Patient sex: M
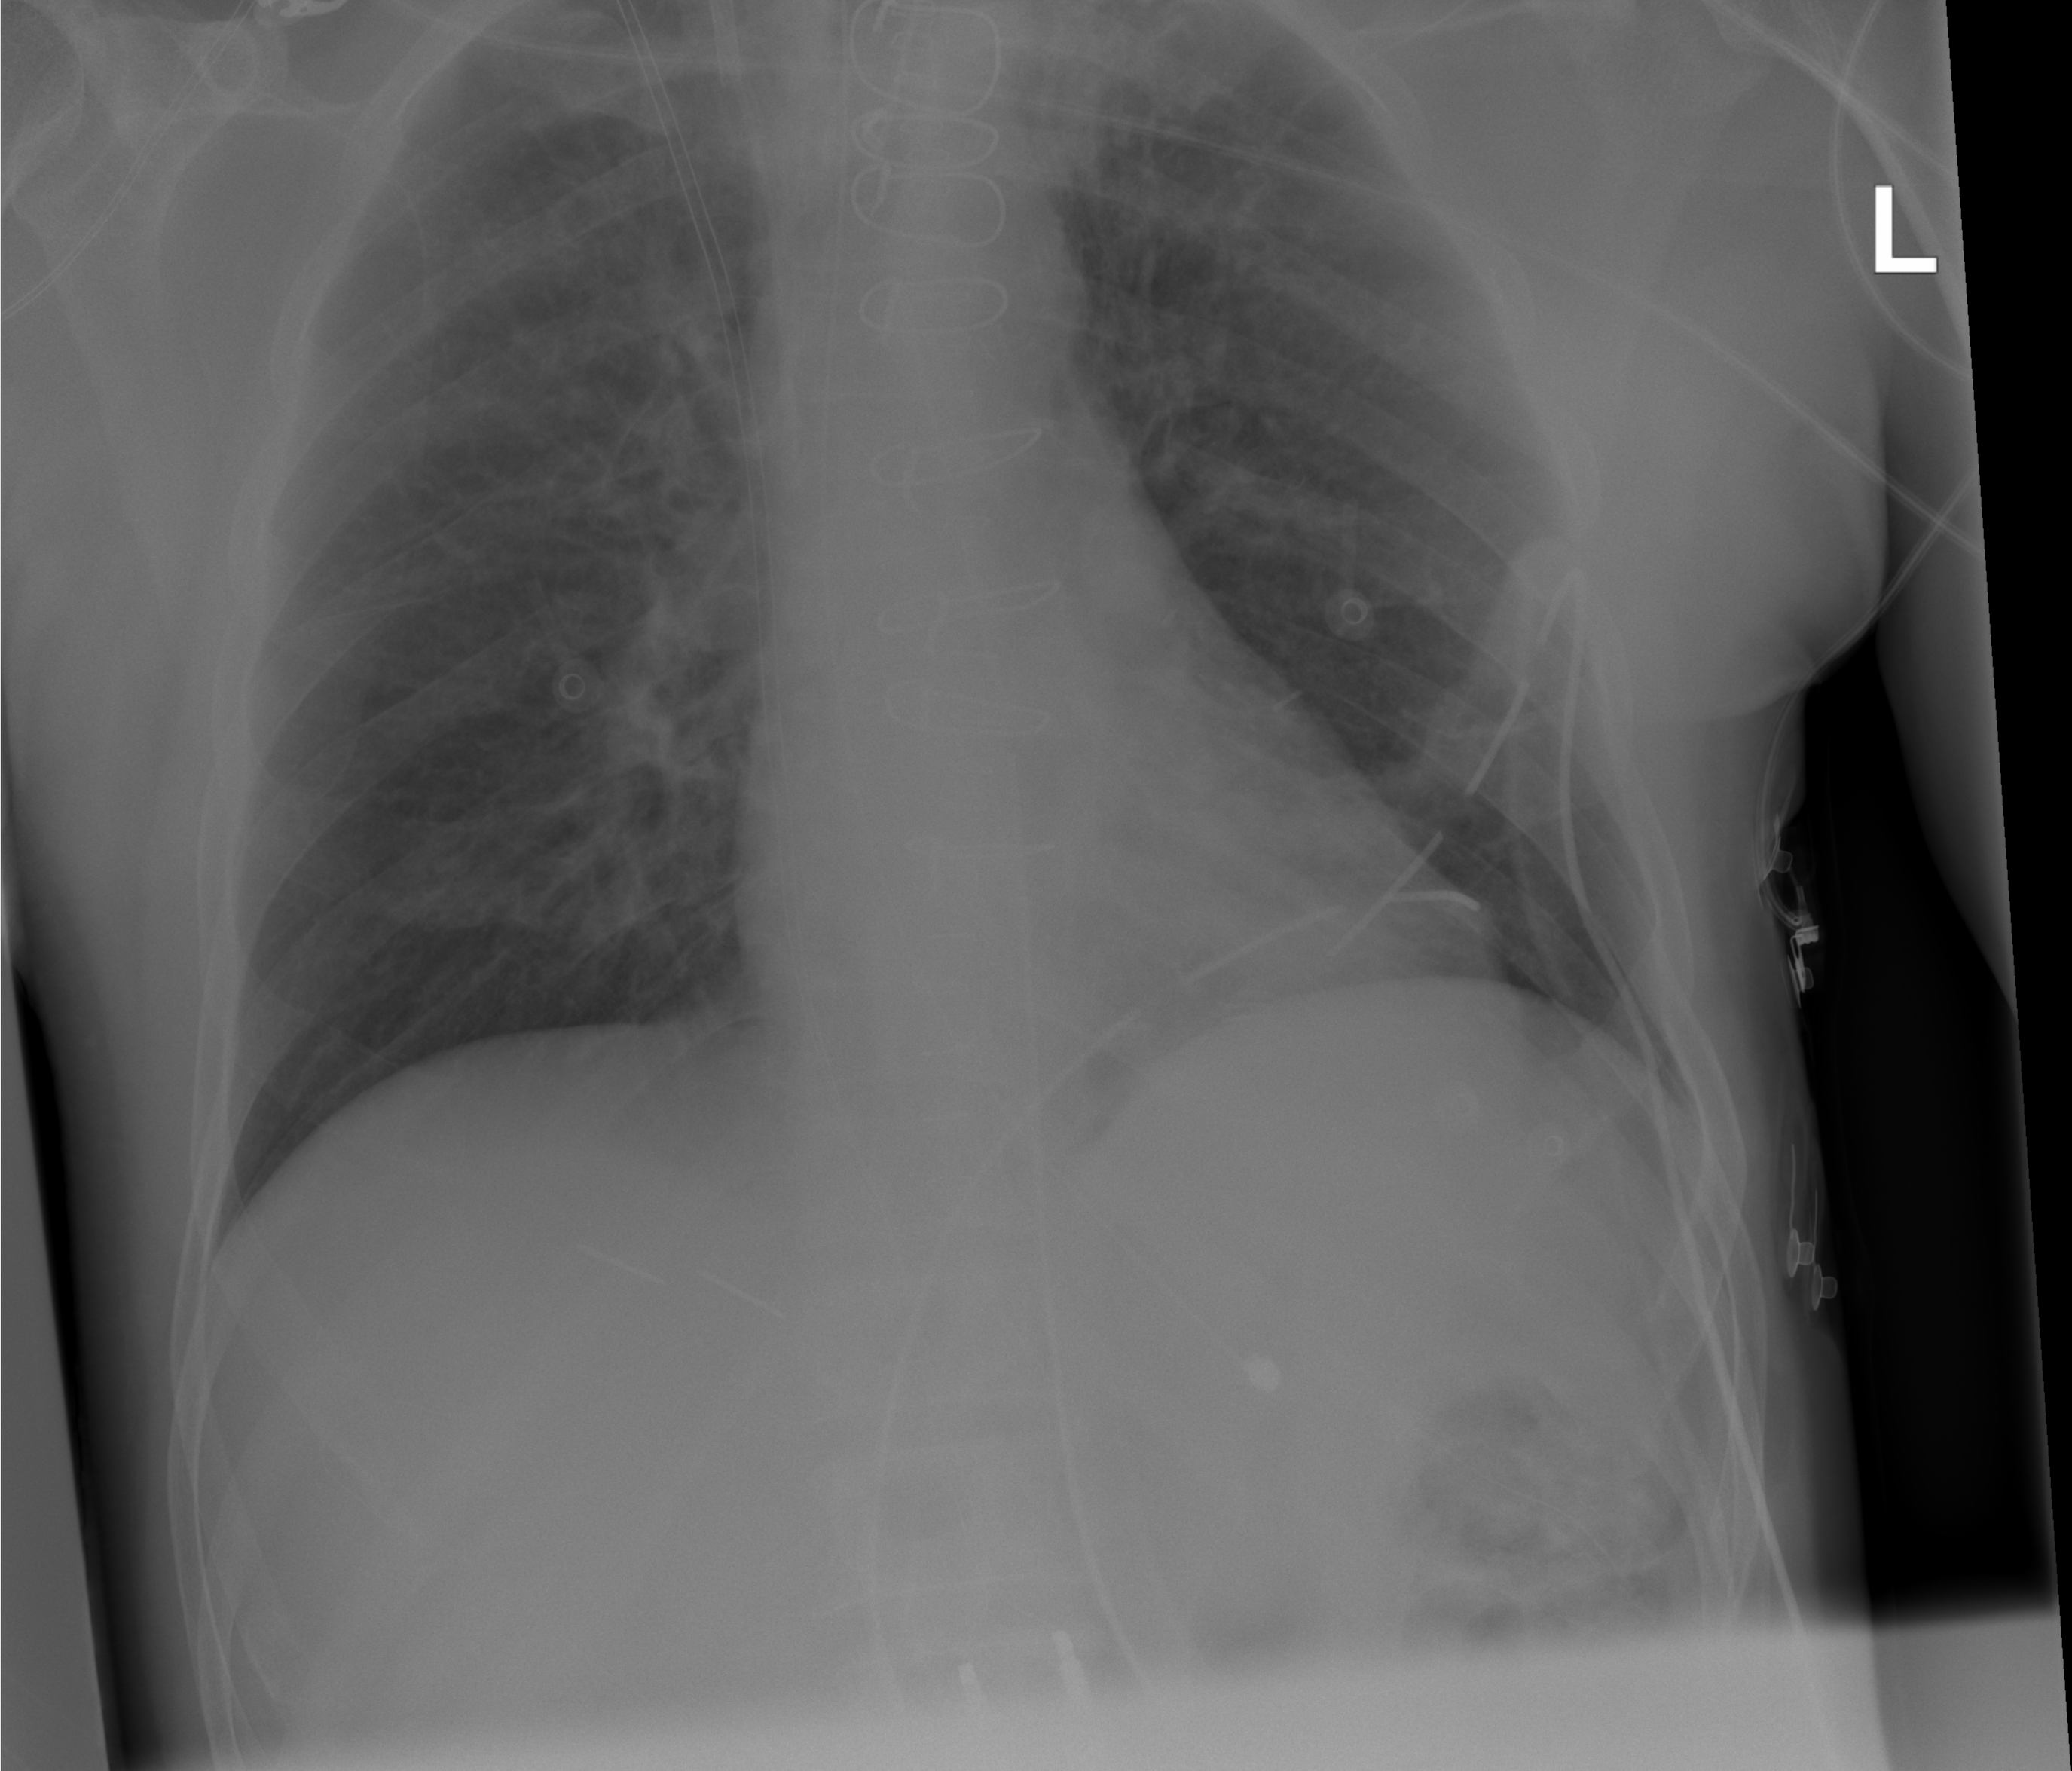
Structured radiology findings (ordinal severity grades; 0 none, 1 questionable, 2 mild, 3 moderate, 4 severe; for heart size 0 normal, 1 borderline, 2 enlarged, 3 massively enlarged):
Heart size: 0
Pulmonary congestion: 2
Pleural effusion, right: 0
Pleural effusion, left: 0
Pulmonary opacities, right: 1
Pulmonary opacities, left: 0
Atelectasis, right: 0
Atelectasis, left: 0